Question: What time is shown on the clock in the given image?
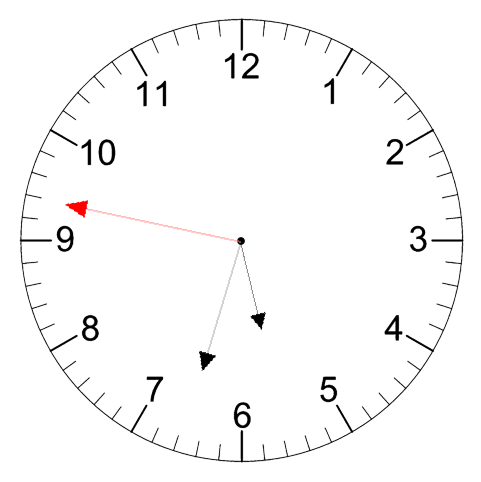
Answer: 05:32:47